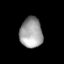
Tissue: prostate
Cell type: T cells
Senescence score: 0.7856
Nuclear area (px): 669
Mean DAPI intensity: 161.069